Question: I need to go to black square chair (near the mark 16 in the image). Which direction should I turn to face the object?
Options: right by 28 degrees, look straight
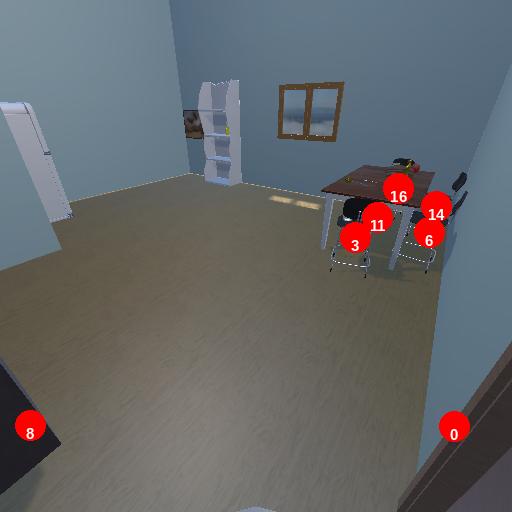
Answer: right by 28 degrees